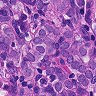
Metastatic tissue present: yes